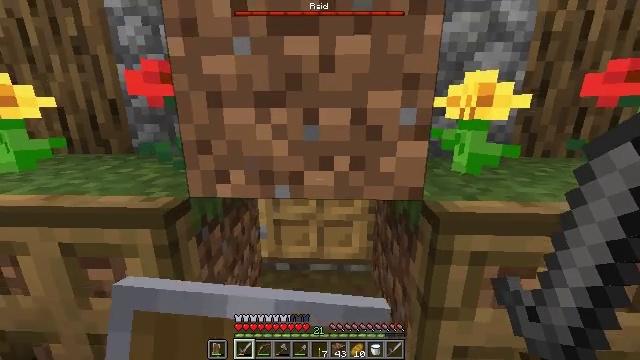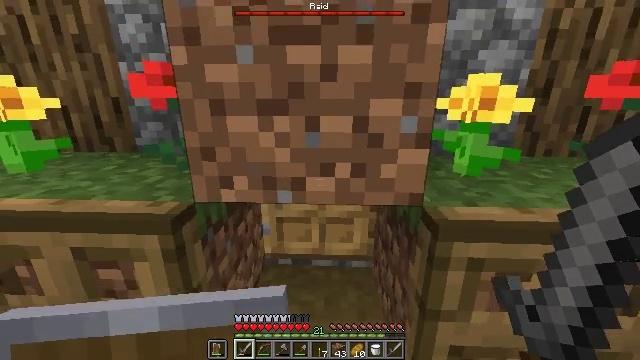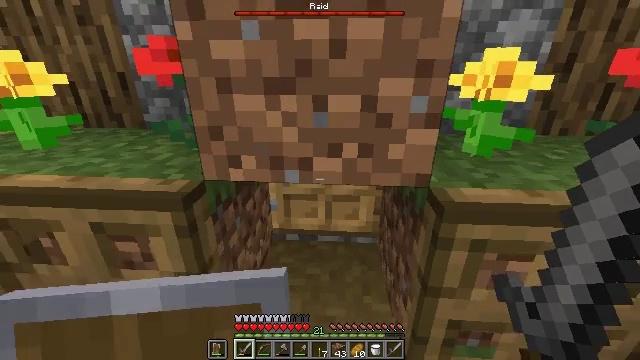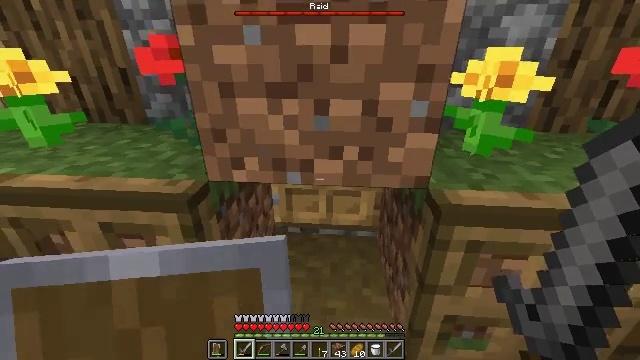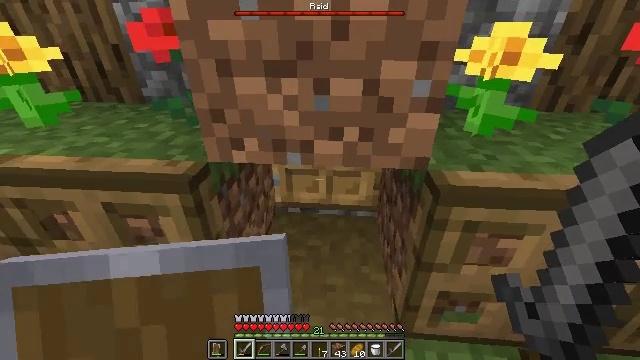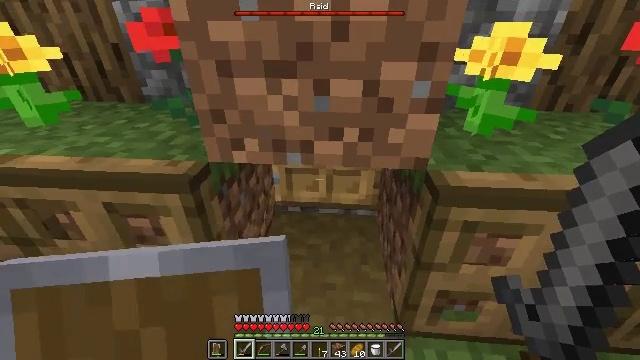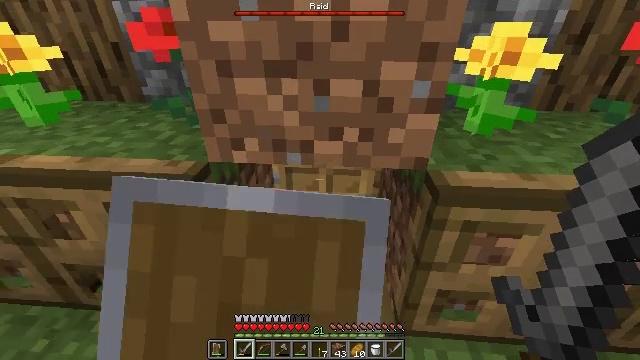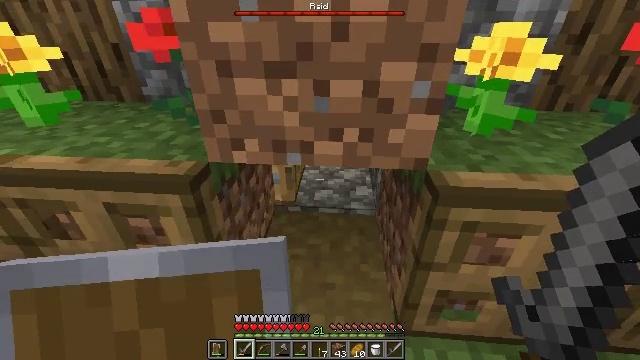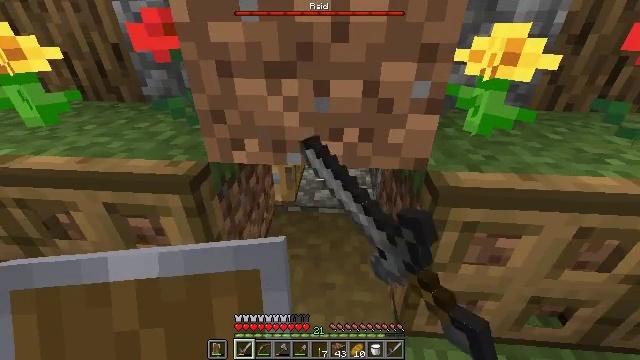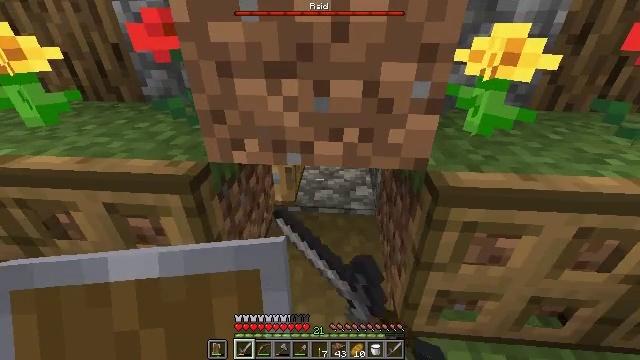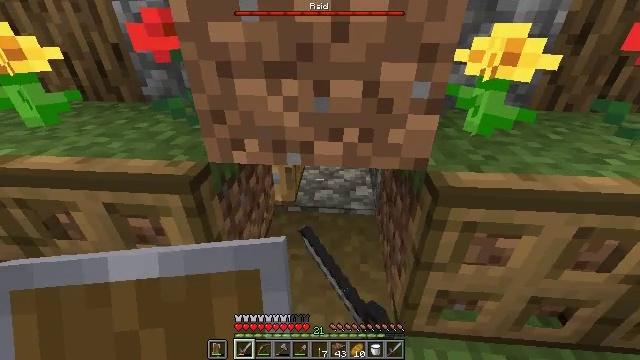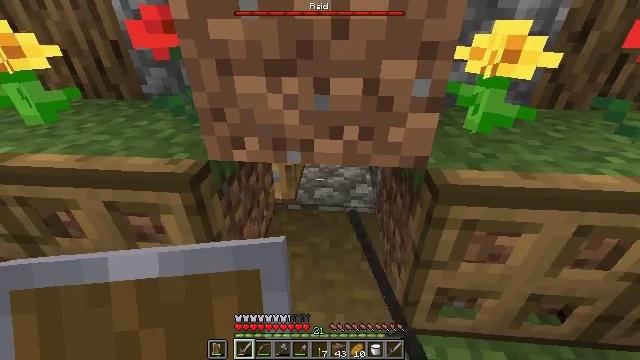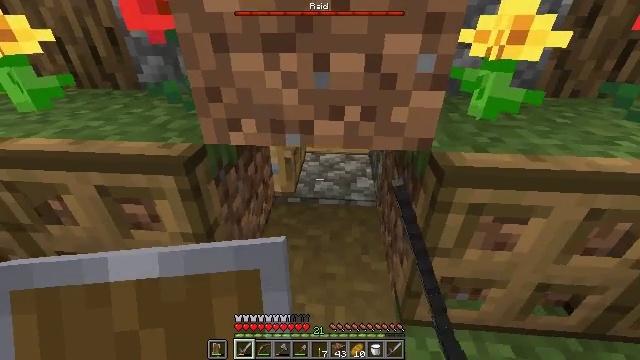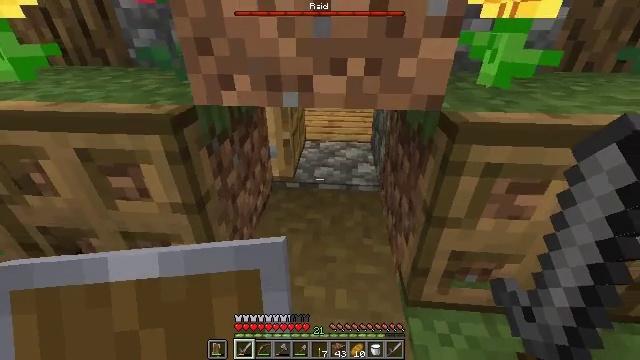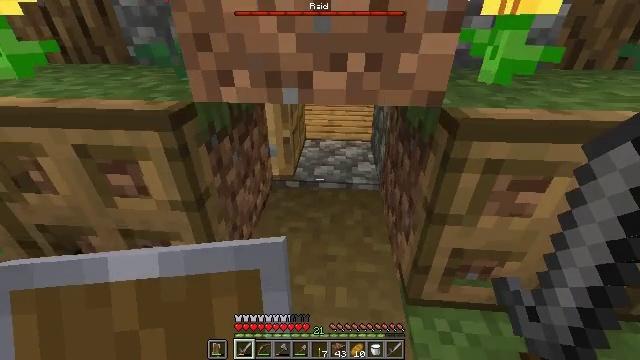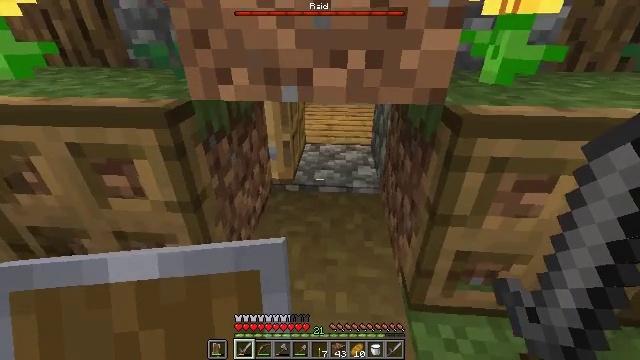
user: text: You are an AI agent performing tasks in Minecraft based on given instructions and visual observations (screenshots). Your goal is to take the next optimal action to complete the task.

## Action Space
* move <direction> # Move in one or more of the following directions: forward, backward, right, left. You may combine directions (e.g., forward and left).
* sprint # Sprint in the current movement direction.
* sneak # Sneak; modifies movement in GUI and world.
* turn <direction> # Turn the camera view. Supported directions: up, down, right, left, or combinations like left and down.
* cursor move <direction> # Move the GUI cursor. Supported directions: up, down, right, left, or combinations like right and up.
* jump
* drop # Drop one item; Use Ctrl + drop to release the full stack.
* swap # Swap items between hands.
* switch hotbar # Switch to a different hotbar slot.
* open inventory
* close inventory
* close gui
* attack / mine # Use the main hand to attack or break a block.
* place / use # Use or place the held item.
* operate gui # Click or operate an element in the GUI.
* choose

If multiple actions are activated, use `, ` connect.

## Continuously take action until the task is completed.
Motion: motion action
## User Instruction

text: Retrieve the glass pane from a window.
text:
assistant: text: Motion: turn down
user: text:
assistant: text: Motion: turn left and down
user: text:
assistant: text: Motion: turn down
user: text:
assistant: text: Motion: turn down
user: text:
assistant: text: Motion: no_op
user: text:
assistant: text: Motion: use / place
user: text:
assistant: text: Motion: use / place
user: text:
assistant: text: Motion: no_op
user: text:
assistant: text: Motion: no_op
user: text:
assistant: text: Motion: no_op
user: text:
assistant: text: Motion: sneak
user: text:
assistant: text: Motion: sneak
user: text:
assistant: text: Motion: sneak
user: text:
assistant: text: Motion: sneak
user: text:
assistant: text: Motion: move forward, sneak, turn up
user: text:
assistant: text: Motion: move forward, sneak, turn up
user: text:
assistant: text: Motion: move forward, sneak, turn up
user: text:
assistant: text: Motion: move forward, sneak, turn up
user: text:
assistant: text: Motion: move forward, sneak
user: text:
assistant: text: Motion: move forward, sneak
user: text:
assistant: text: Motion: sneak
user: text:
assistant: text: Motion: sneak
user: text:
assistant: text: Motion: move back, sneak
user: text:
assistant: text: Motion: move back, sneak
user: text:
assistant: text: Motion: move back, sneak
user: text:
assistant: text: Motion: move back, sneak
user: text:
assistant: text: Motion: move back, sneak
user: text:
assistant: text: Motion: move back, sneak
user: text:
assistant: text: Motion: move back, sneak
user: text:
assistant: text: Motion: move back, sneak